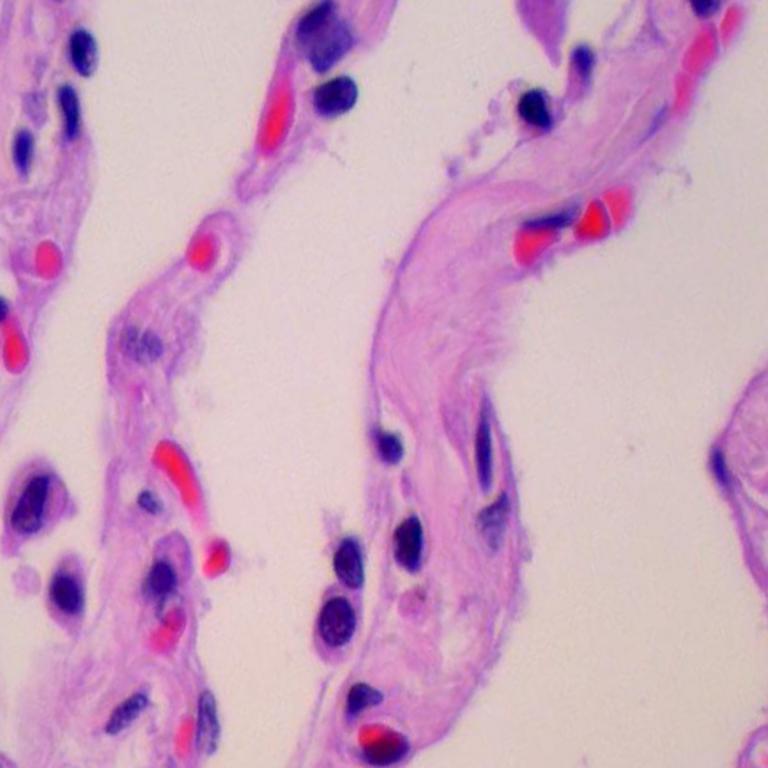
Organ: lung
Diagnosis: benign